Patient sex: M
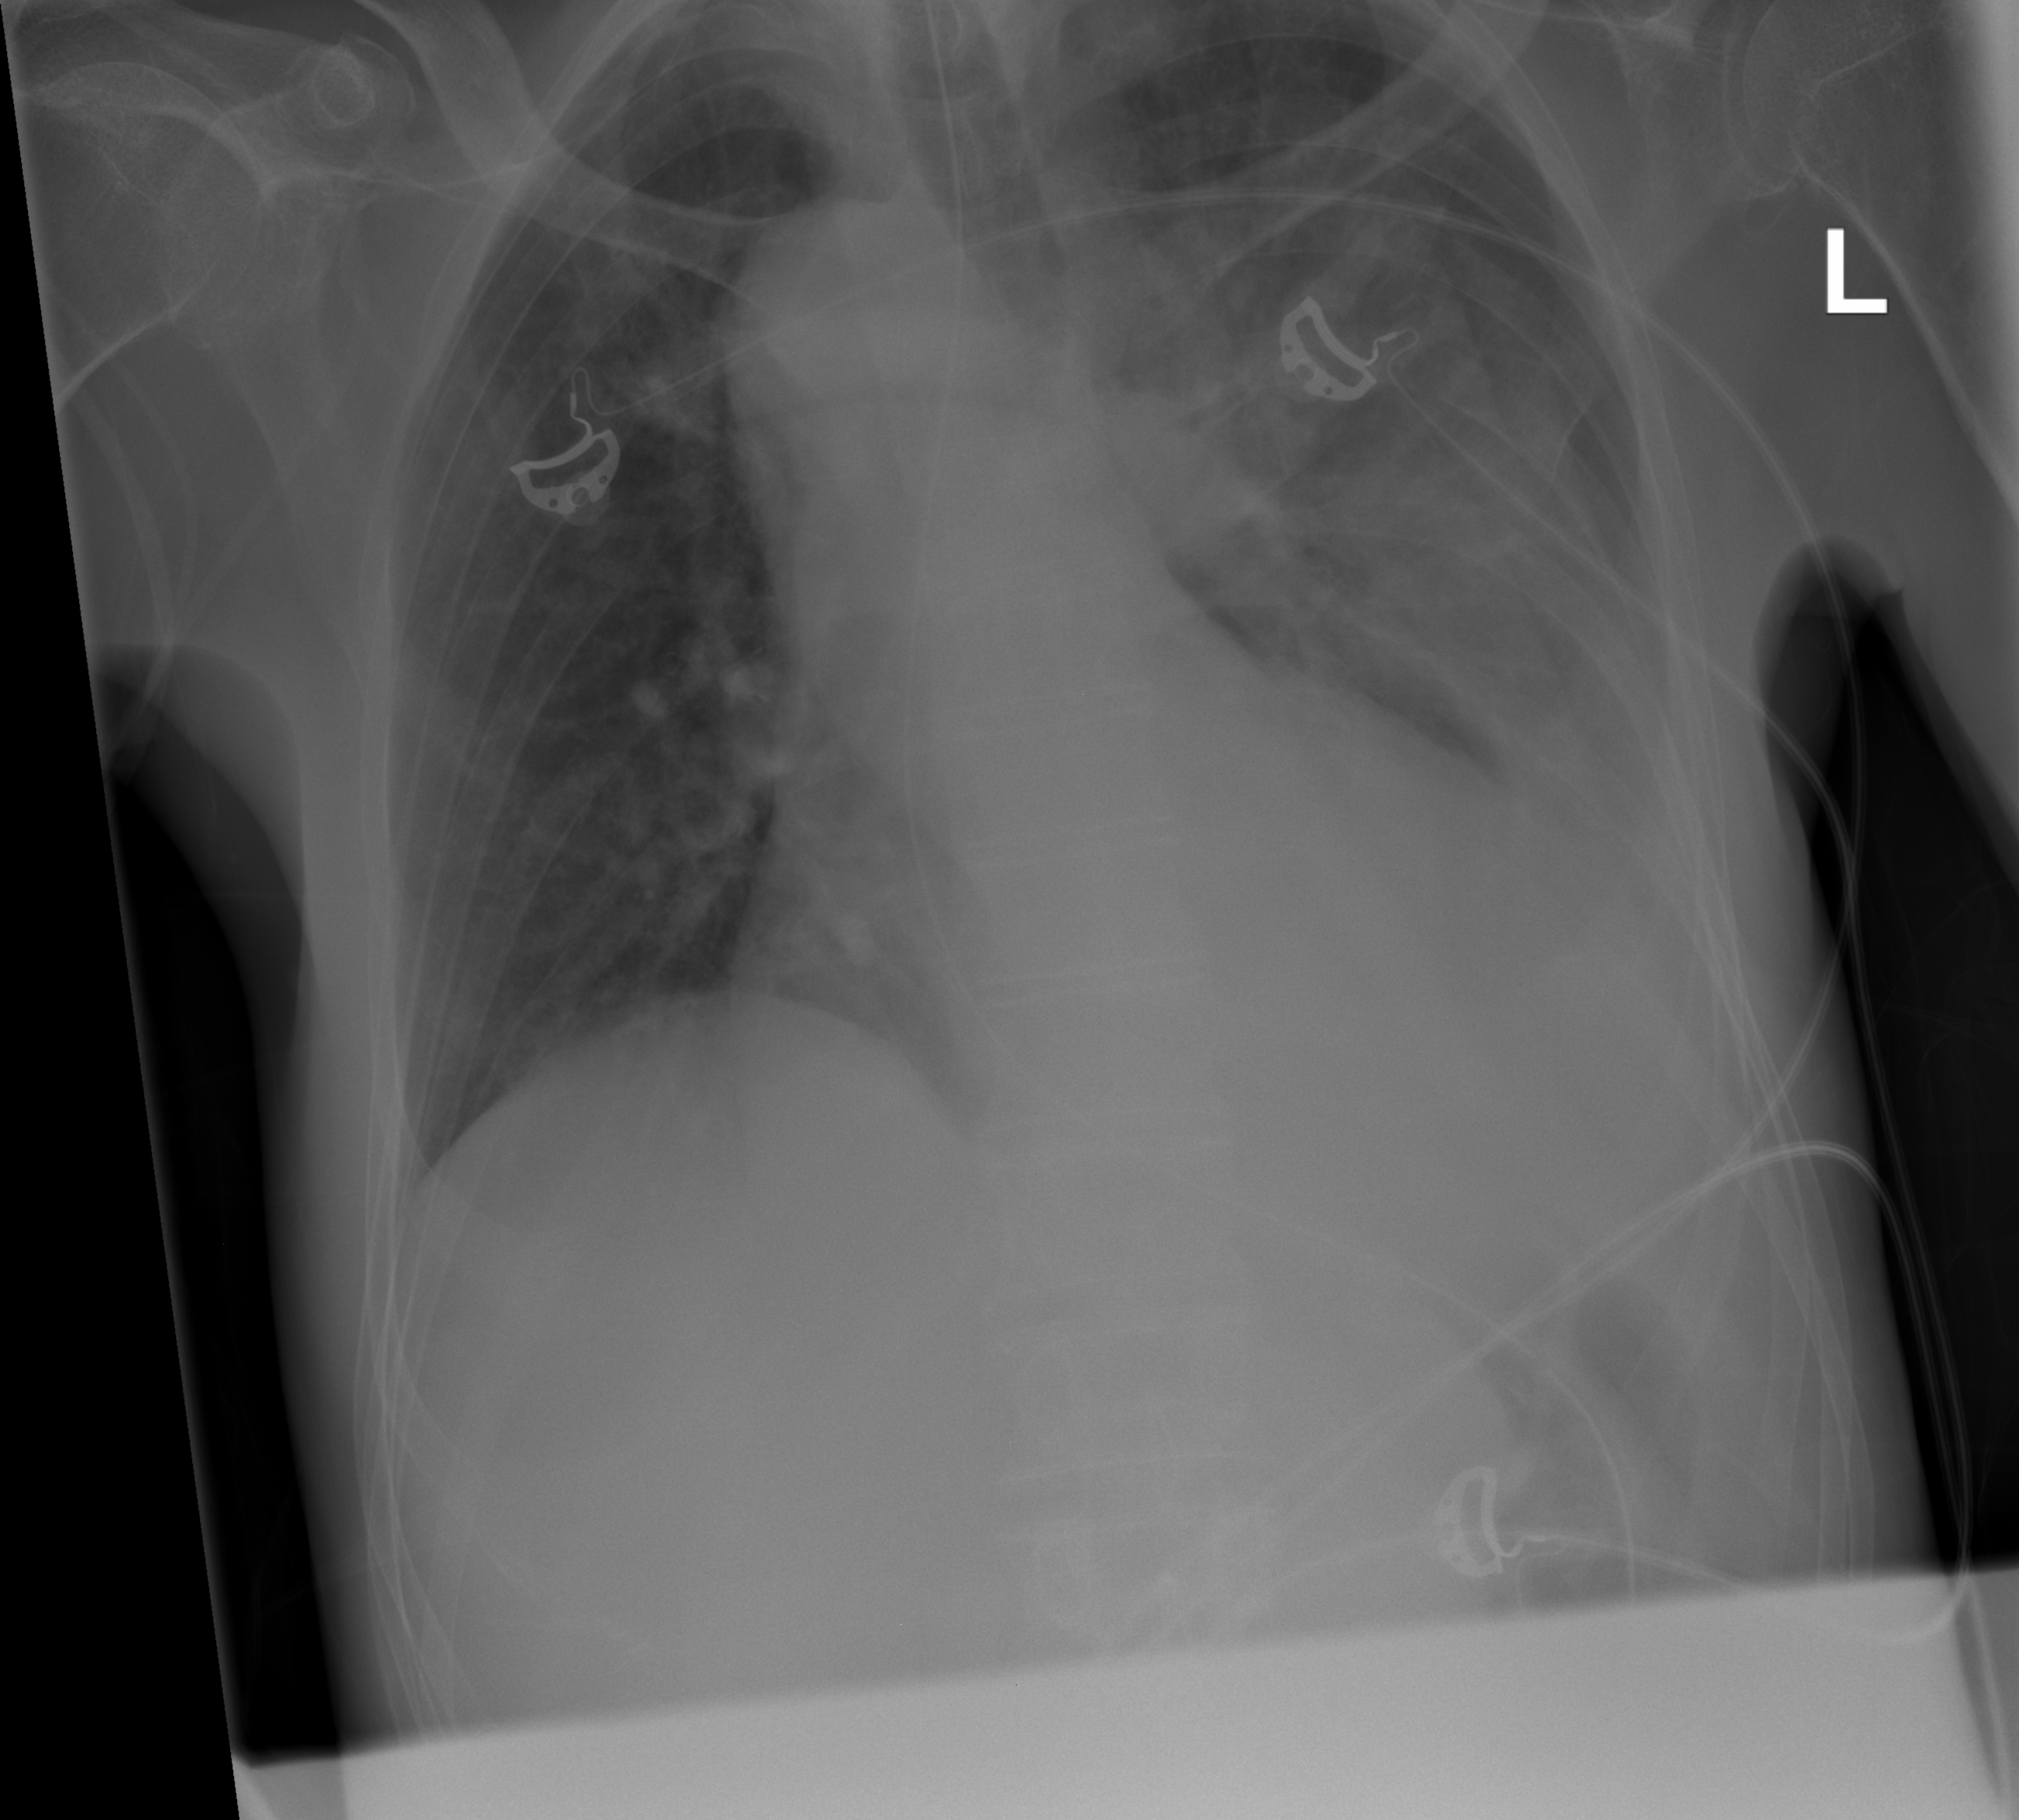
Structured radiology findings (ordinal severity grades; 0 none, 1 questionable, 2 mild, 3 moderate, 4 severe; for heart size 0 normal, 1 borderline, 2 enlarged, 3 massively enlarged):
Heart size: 2
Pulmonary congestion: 0
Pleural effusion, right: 0
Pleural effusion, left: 3
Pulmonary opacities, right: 0
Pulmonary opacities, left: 2
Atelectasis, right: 0
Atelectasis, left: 2